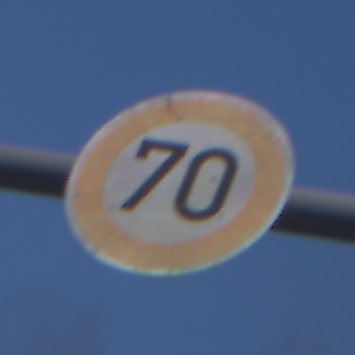
Verkehrszeichen: Geschwindigkeit70
Umgebung: Outdoor, Urban
Tageszeit: Dawn
Wetter: PartlyCloudy
Licht: Natural
Jahreszeit: NotSpecified
Kontrast: LowContrast